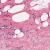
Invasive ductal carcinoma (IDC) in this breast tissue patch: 0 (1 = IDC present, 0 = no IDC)